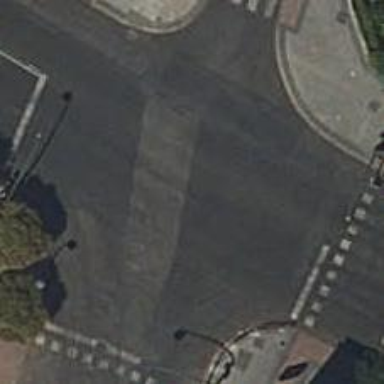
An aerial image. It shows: Road with traffic signals.